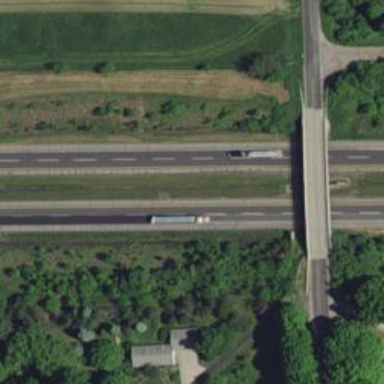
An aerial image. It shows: Asphalt motorway.